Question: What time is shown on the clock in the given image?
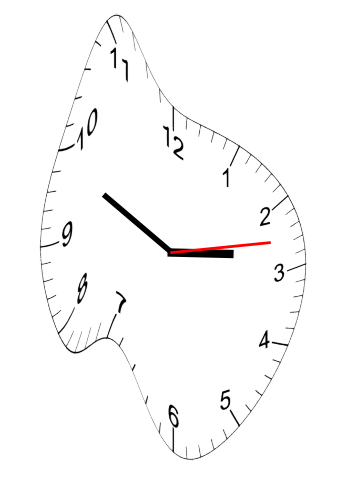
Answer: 02:49:13